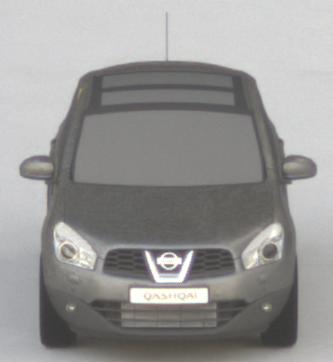
Make: Nissan
Model: Qashqai 1.6
Detailed model: Qashqai (J10)
Model produced from: 2010/03
Model produced until: 2010/08
Doors: 5
Color: gray
Road condition: dry road
Daytime: sunrise or sunset
Contrast: medium contrast